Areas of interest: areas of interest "Kato Zhongjun (Xiamen) Construction Machinery Co., Ltd."
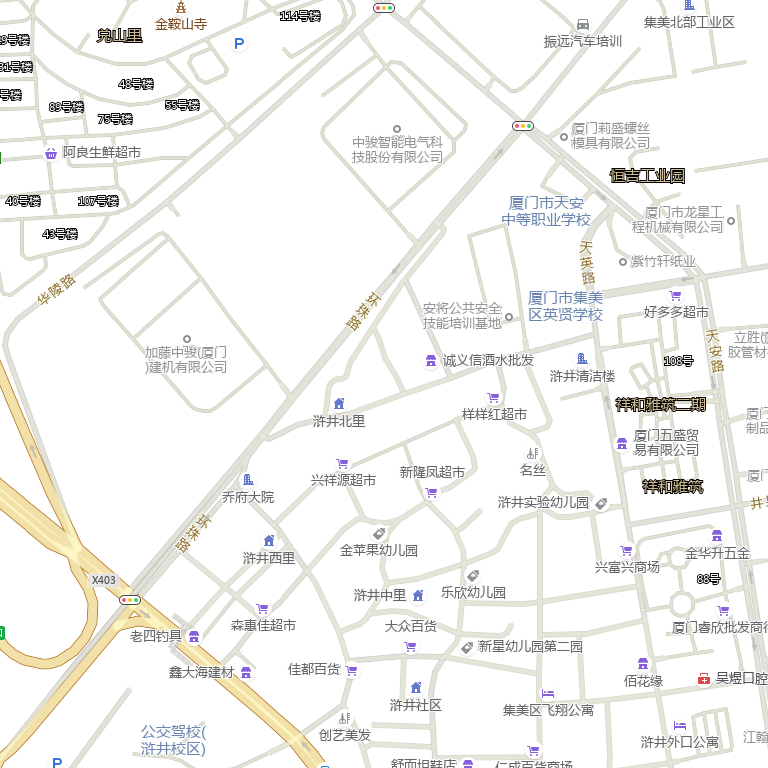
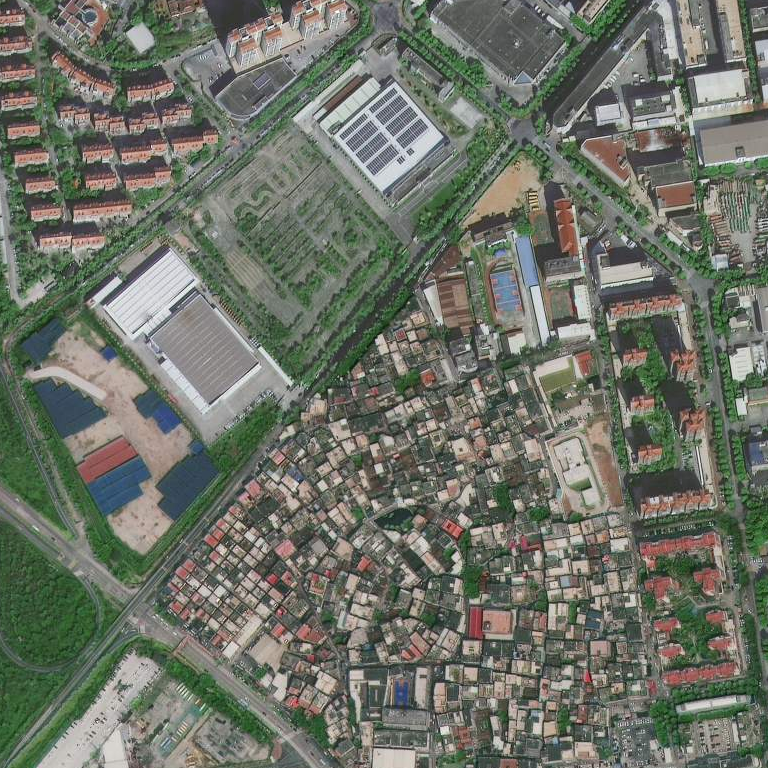